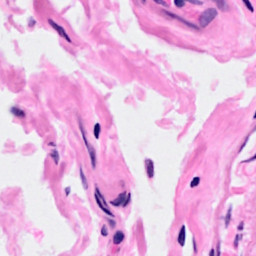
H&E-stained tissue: Breast